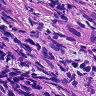
Metastatic tissue present: yes